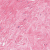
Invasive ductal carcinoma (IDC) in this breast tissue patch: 0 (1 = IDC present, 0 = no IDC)